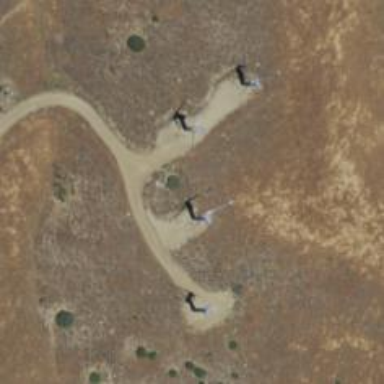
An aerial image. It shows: Wind power generator employing wind turbines.